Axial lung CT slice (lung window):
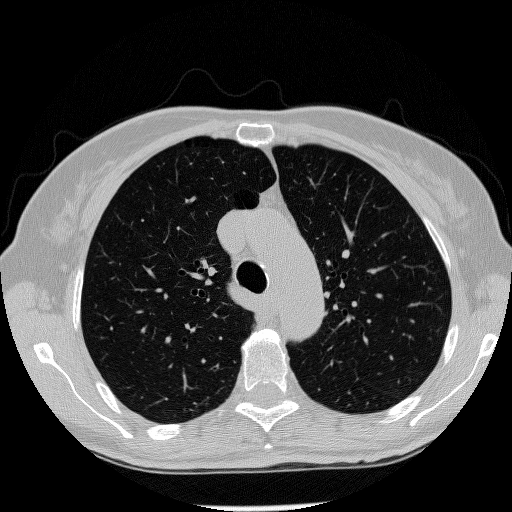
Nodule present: no